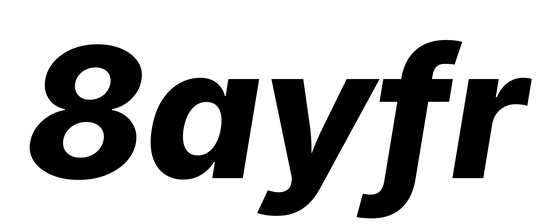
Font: Inter-Italic_ExtraBold_Italic